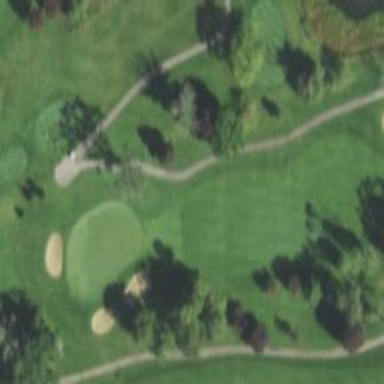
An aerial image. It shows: Path for both road and golf.